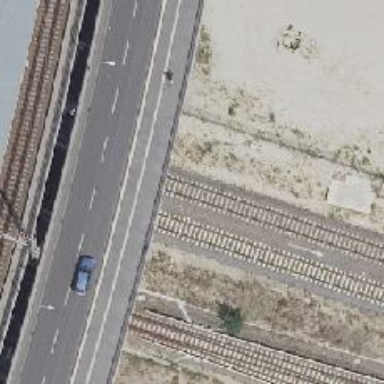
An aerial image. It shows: Railway track.